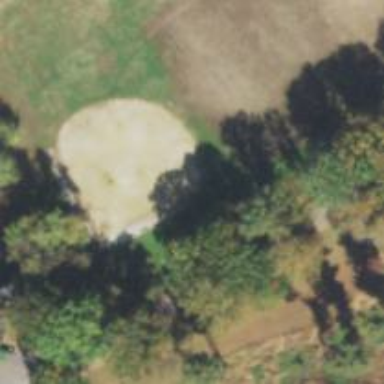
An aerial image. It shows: Baseball pitch for leisure and sports activities.